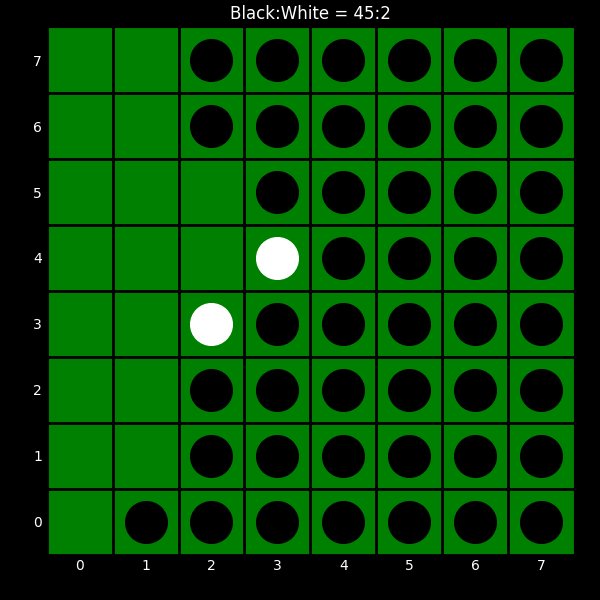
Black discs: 45
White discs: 2